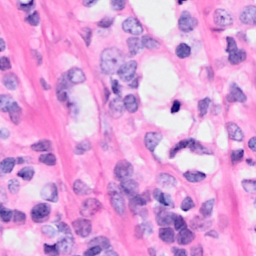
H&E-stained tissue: Breast